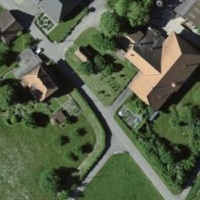
EUNIS habitat code: 55
Species observed at this site:
Centaurea scabiosa